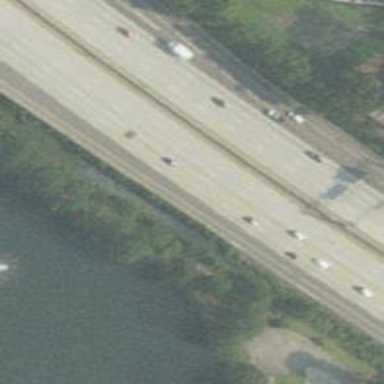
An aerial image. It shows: Motorway.